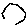
Label: hexagon